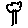
Label: tree